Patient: sex M, age 71
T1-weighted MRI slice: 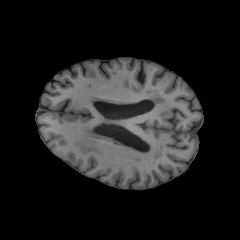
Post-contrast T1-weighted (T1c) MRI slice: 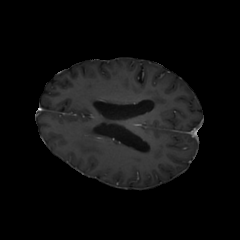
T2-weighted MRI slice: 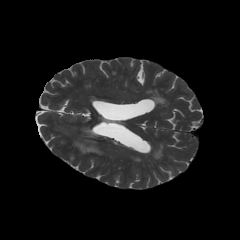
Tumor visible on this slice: yes
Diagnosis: Glioblastoma, IDH-wildtype
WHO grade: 4